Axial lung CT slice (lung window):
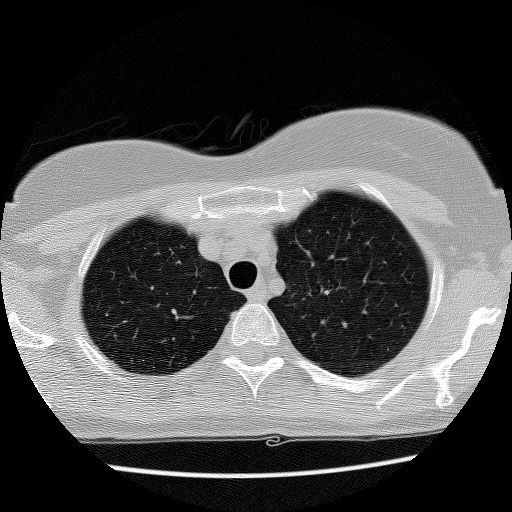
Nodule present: no